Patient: sex F, age 43
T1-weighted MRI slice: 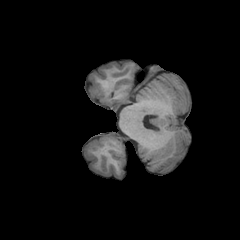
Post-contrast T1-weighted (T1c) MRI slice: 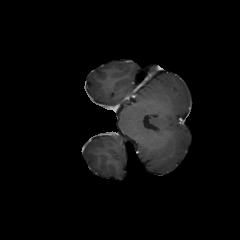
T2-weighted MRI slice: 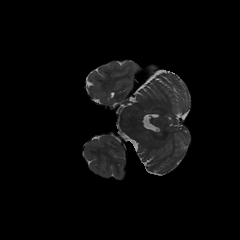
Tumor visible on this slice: no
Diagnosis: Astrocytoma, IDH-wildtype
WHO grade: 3